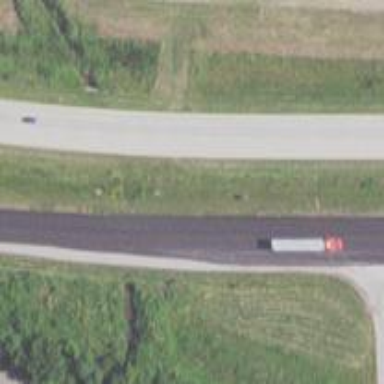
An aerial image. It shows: This image shows trunk highway that functions as expressway.